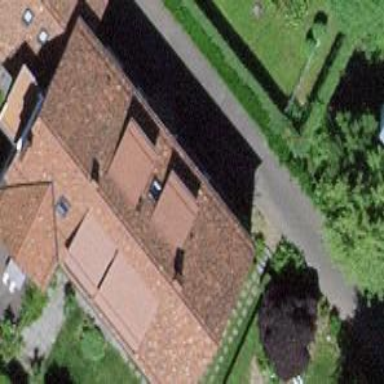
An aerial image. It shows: Part of building.